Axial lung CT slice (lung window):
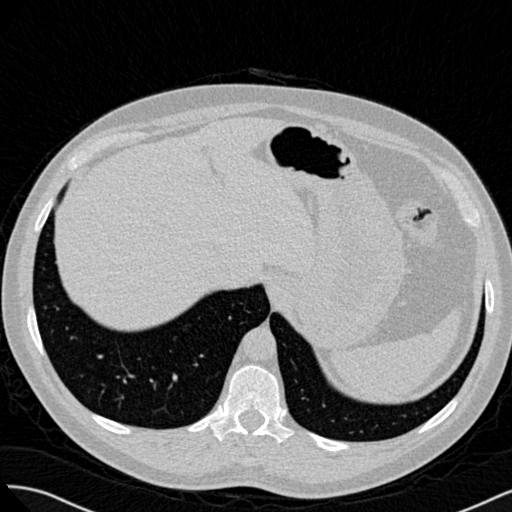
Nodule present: no